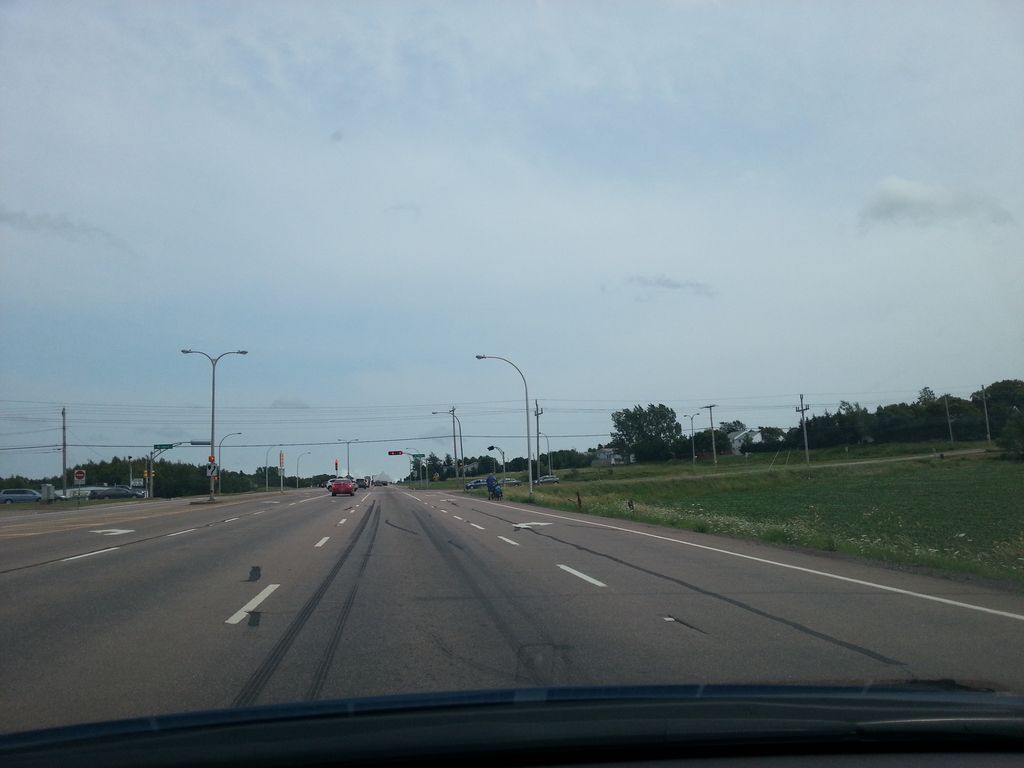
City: charlottetown